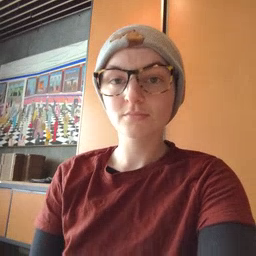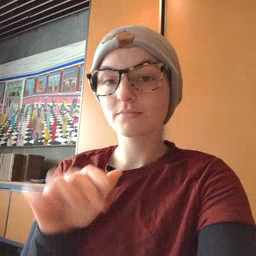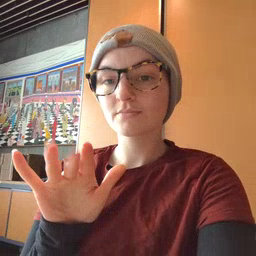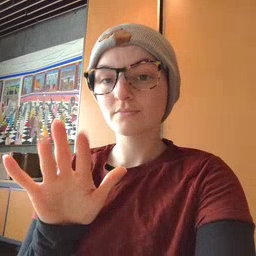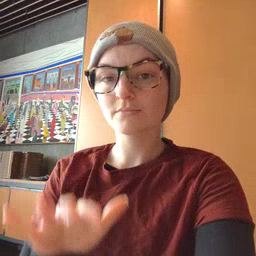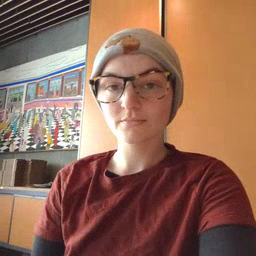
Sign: finger